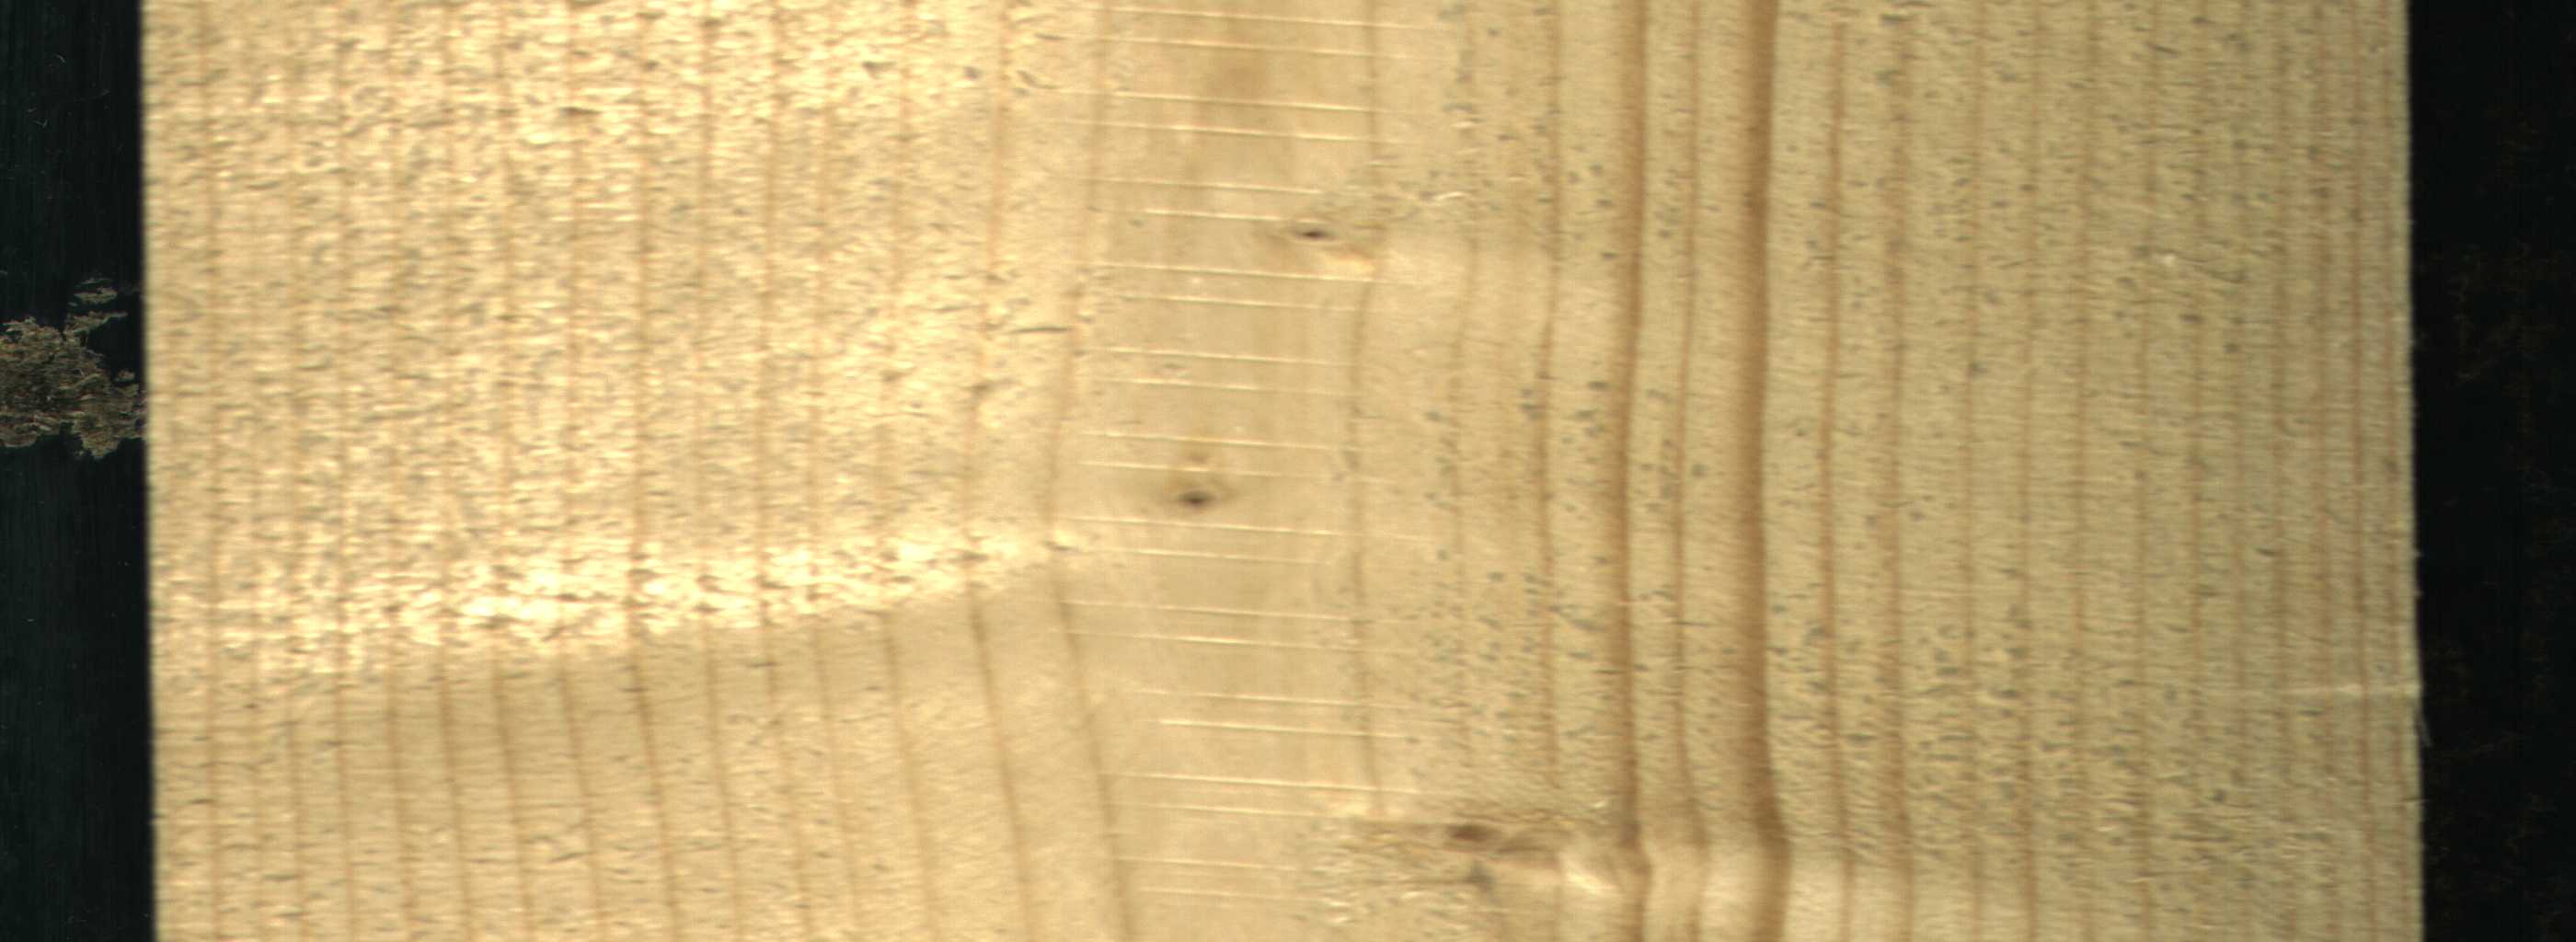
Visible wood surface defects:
Live_Knot
Live_Knot